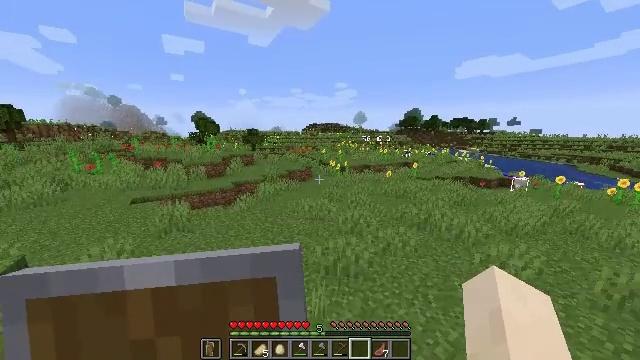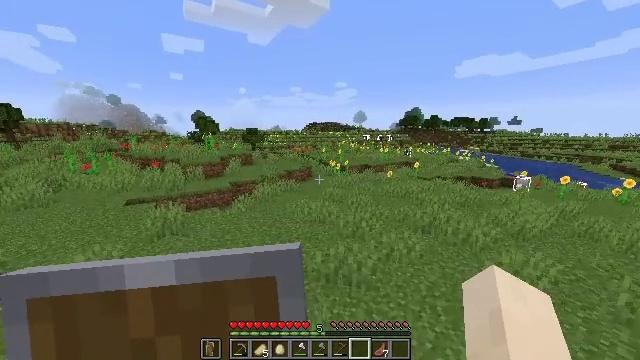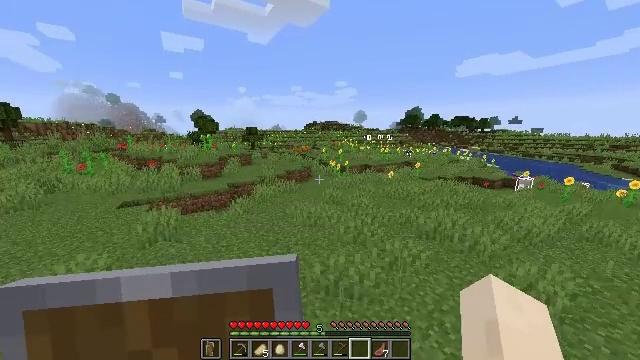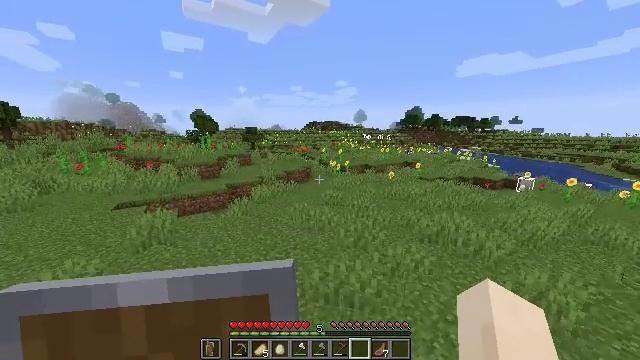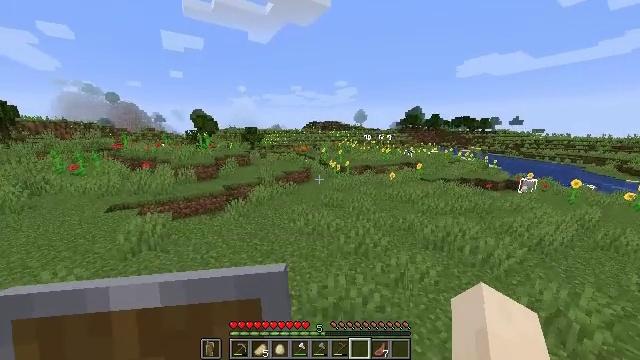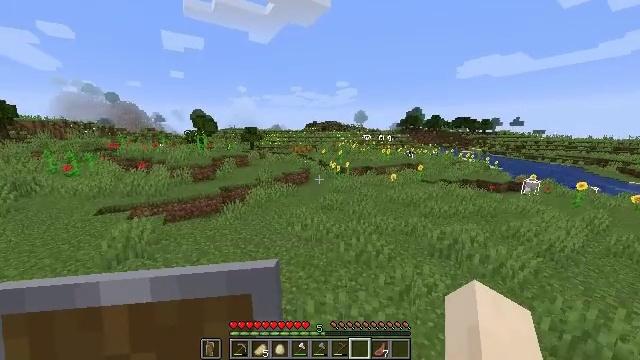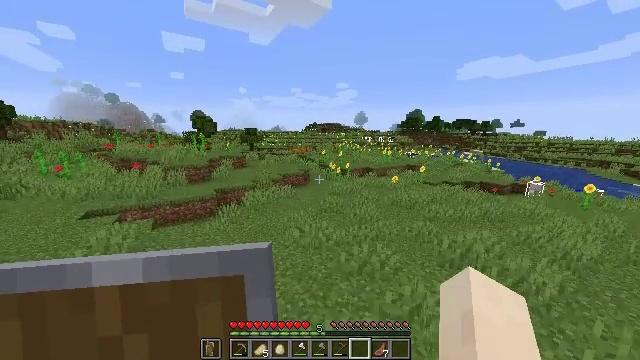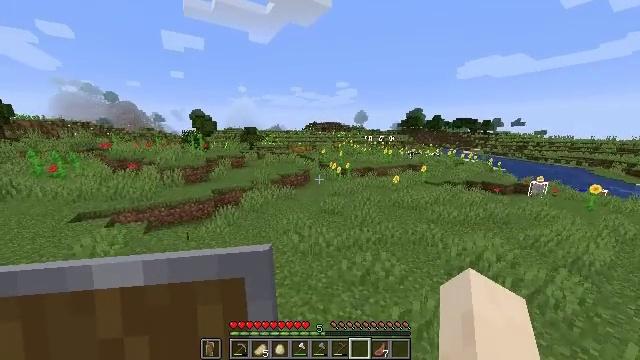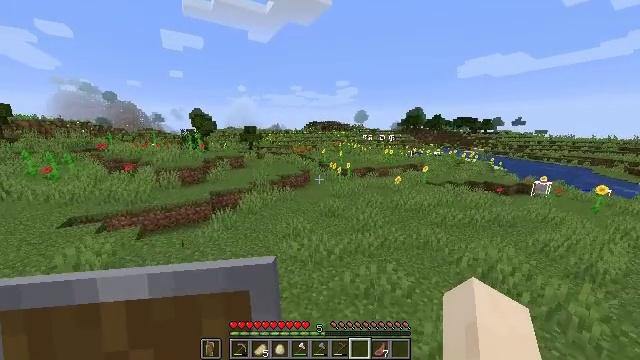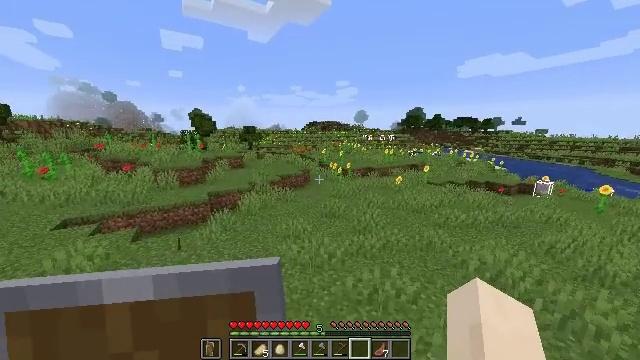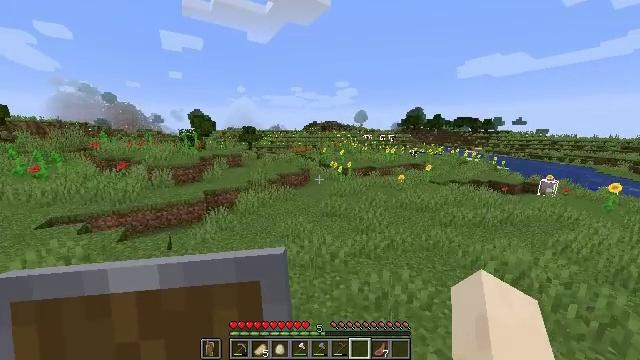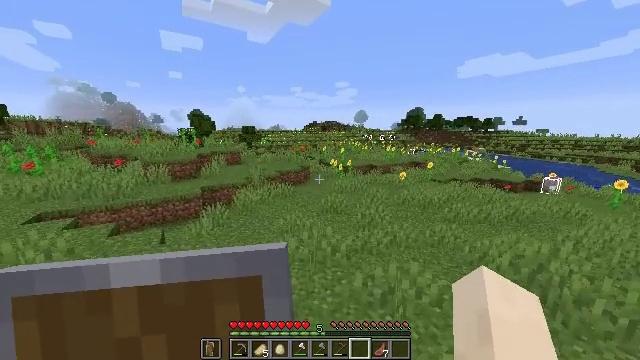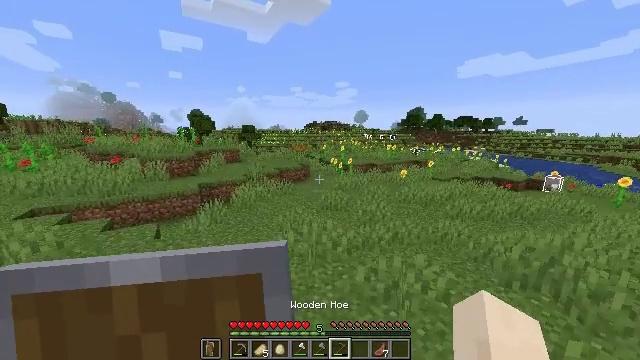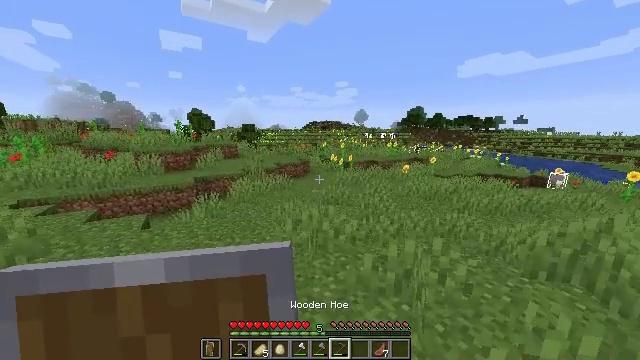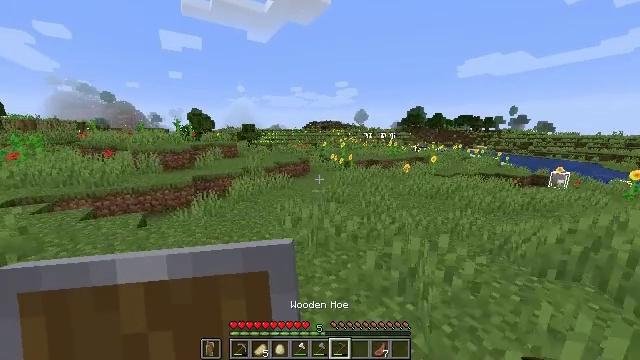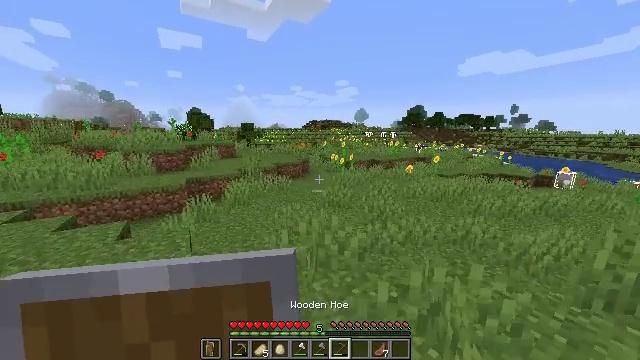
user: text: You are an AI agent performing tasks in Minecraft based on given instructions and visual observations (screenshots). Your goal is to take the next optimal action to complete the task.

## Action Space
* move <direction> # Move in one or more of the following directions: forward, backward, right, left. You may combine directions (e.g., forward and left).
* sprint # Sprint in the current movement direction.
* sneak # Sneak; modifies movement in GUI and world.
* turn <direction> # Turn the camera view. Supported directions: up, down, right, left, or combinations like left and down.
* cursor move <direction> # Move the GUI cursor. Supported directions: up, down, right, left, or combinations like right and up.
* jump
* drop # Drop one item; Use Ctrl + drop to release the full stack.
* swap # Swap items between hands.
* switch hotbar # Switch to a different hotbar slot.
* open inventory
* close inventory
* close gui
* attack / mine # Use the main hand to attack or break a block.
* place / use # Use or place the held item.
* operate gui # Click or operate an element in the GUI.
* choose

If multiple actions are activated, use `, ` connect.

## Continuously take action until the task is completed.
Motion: motion action
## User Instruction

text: Harvest a pumpkin from the field.
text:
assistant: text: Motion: move forward, sprint
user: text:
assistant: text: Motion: move forward, sprint
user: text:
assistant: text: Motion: move forward, sprint
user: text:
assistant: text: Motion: move forward, sprint
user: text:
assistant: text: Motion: move forward, sprint
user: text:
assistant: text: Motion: move forward, sprint
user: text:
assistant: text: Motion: move forward, sprint
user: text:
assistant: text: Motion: move forward, sprint
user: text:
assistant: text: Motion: move forward, sprint
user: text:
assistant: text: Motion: move forward, sprint
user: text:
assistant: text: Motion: move forward, sprint
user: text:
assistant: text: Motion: move forward, sprint
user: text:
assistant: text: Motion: move forward, sprint
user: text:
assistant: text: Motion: move forward, sprint
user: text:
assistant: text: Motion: move forward, sprint
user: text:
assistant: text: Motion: move forward, sprint
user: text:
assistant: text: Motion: move forward, sprint
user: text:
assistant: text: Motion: move forward, sprint
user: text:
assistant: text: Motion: move forward, sprint
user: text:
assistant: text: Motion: move forward, sprint
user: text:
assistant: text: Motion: move forward, sprint
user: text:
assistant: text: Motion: move forward, sprint
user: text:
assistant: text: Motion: move forward, sprint
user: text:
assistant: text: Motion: move forward, sprint
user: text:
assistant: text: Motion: move forward, sprint
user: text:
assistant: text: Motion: move forward, sprint
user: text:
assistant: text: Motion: move forward, sprint
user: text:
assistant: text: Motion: move forward, sprint
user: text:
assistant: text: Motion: move forward, sprint
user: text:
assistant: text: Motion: move forward, sprint